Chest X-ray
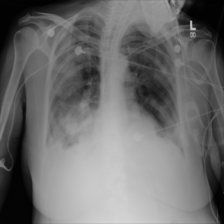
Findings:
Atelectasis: negative
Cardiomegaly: negative
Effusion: negative
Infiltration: positive
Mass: positive
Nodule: negative
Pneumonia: negative
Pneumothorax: negative
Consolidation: negative
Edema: negative
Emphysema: negative
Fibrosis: negative
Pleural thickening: negative
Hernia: negative